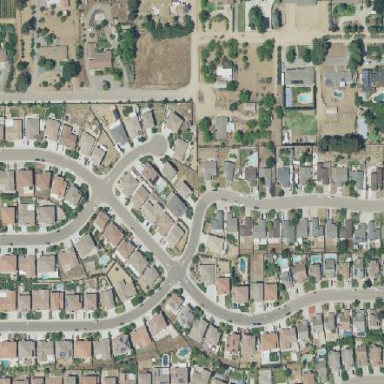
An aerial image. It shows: Residential area composed of single-family homes.